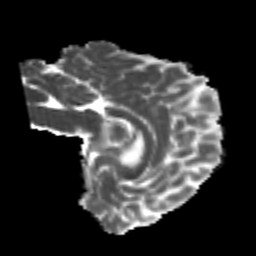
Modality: MD
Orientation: sagittal
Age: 22
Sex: female
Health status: healthy
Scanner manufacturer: philips
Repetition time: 7.386 s
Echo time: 0.08599 s